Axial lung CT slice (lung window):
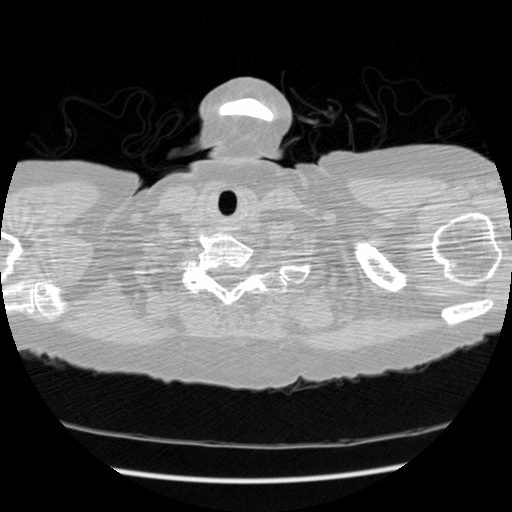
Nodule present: no